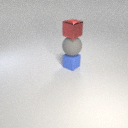
large gray rubber sphere below small red metal cube